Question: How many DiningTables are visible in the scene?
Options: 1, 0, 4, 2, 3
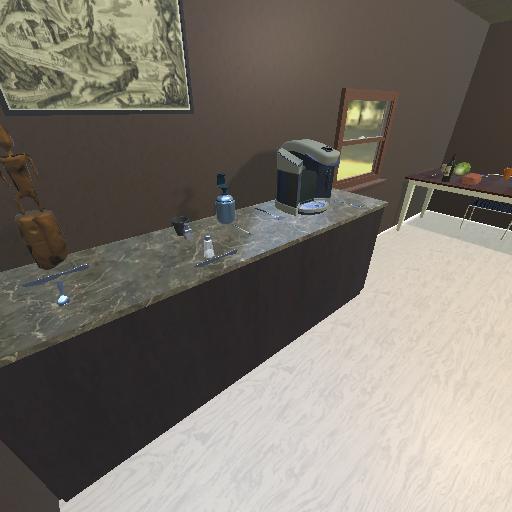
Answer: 1